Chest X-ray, PA view. Patient: 25 years old, sex M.
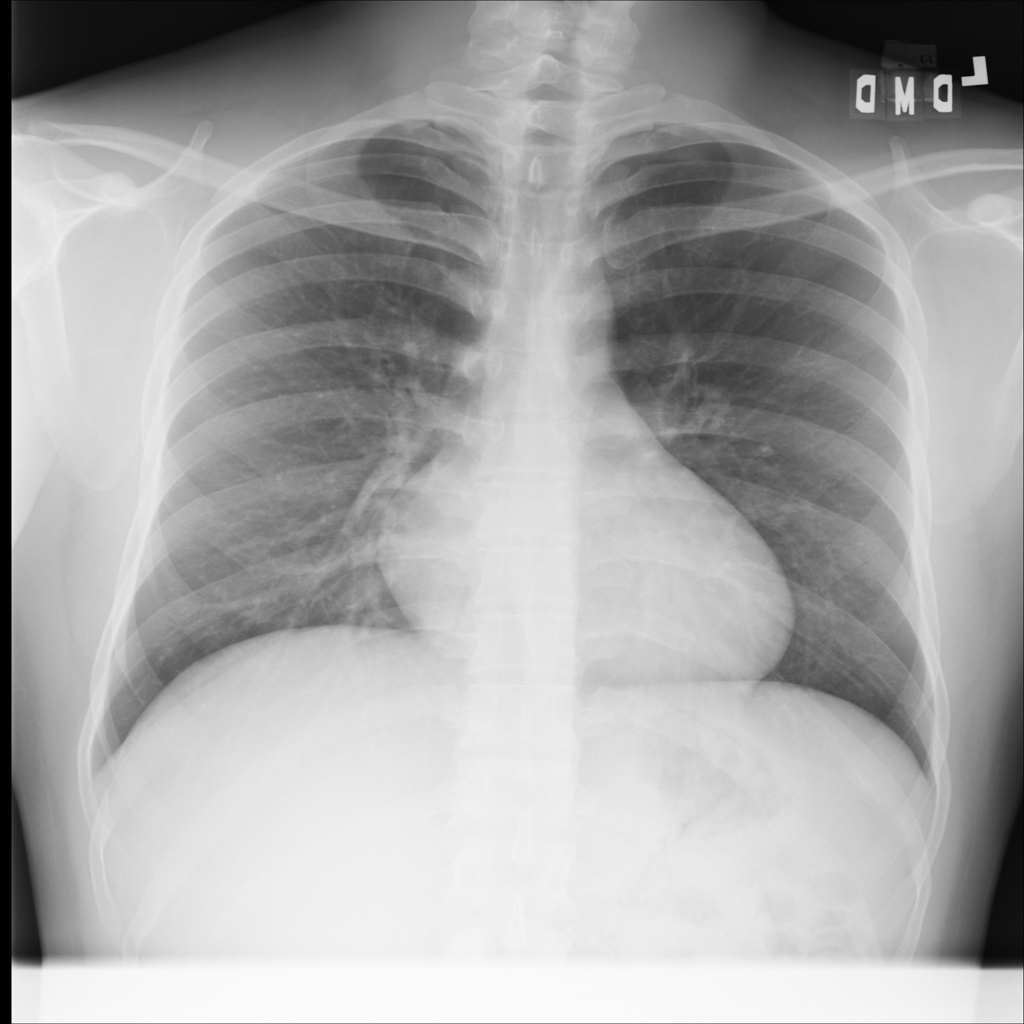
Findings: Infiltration